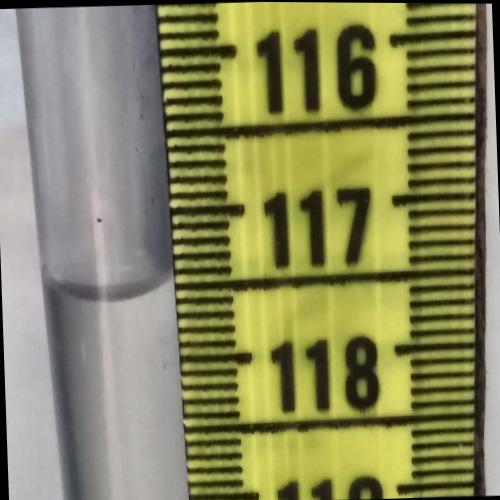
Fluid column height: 117.5 cm